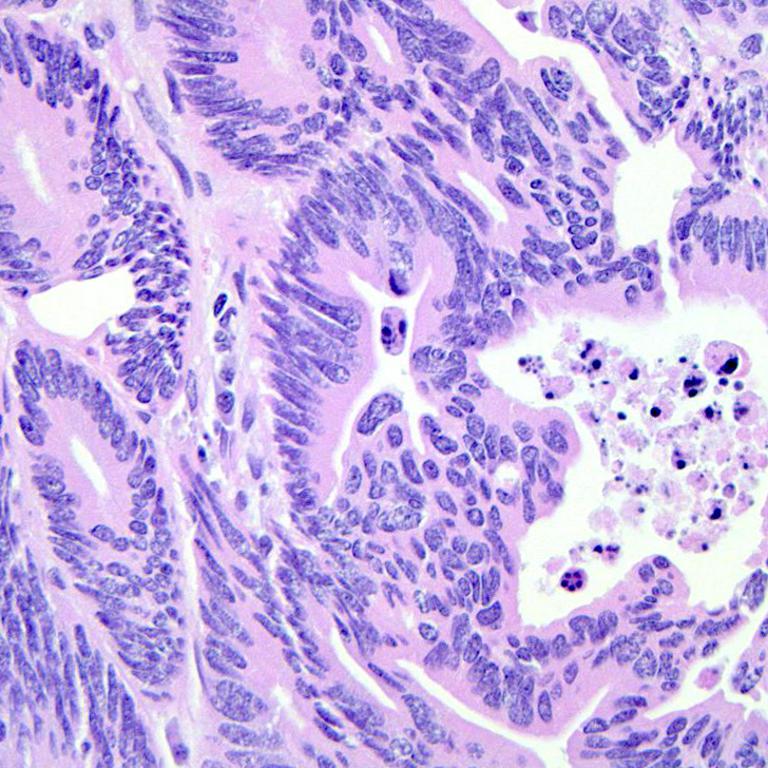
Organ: colon
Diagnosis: adenocarcinomas